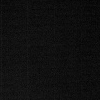
Atmospheric dust classification: dusty